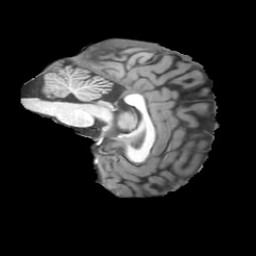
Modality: T1w
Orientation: sagittal